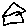
Label: house